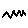
Label: zigzag